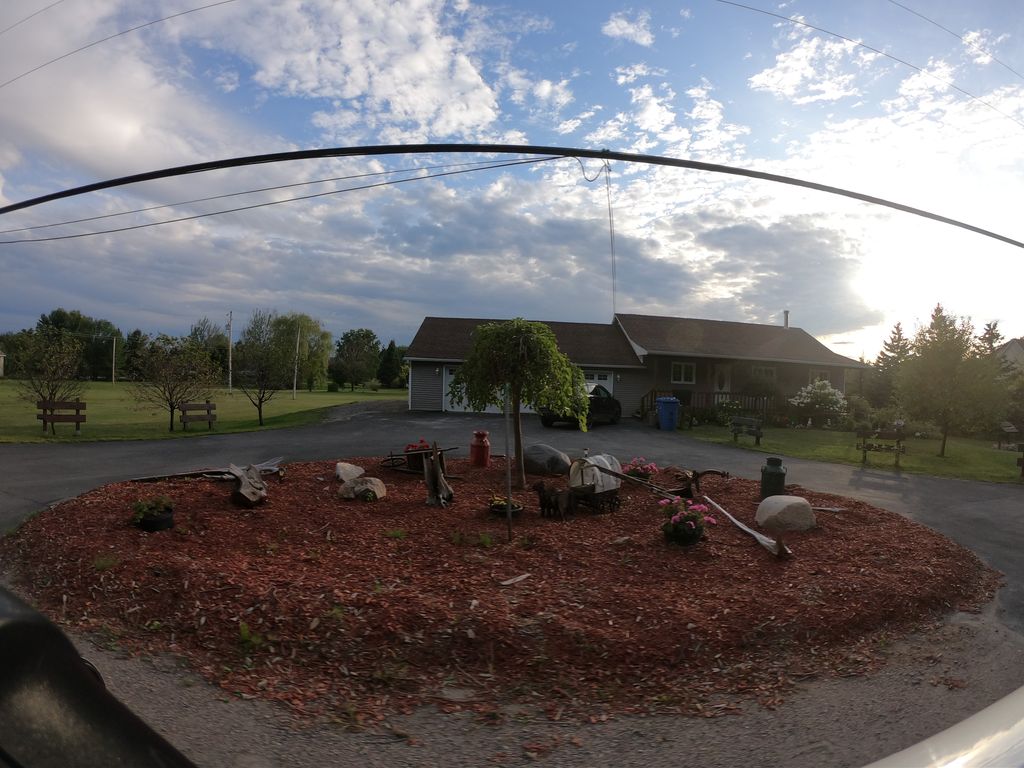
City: ottawa-gatineau